Aerial crown-view tile of a tropical tree (Barro Colorado Island, Panama), acquired 20250616:
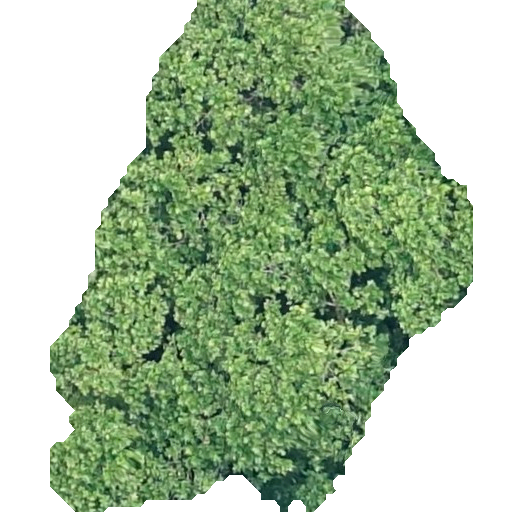
Species: Anacardium excelsum
GBIF accepted scientific name: Anacardium excelsum
Crown area: 226.048 m²